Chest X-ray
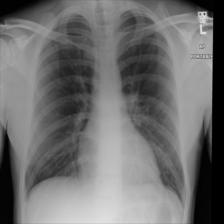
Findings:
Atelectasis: negative
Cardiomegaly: negative
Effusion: negative
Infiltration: negative
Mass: negative
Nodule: negative
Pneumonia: negative
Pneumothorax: negative
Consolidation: negative
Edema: negative
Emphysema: negative
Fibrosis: negative
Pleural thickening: negative
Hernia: negative